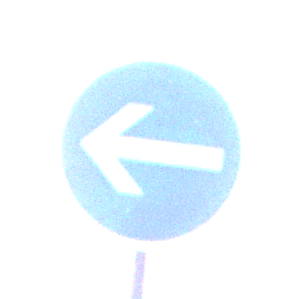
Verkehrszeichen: VorgeschriebeneFahrtrichtungHierLinks
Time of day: SunriseSunset
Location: Outdoor (Nature)
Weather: Clear
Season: NotSpecified
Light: Natural